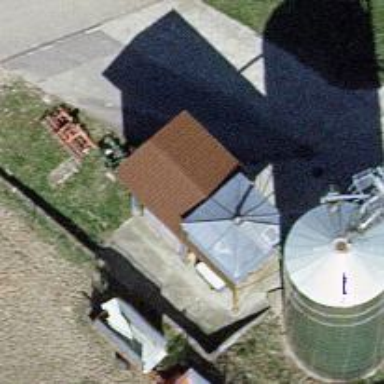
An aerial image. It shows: Farm building.